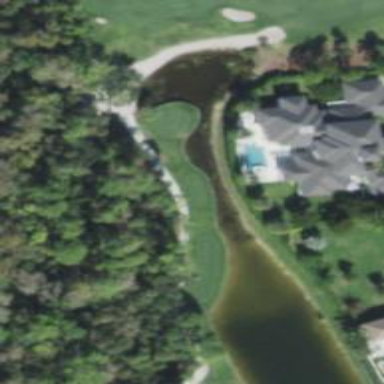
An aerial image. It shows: Path for golf carts.